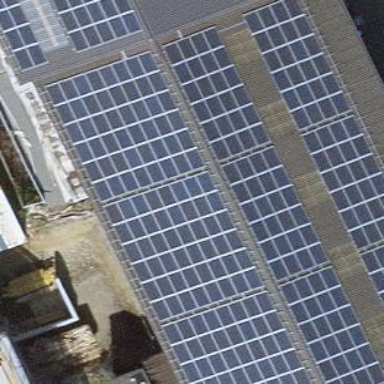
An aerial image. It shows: Solar power generator using photovoltaic panels.